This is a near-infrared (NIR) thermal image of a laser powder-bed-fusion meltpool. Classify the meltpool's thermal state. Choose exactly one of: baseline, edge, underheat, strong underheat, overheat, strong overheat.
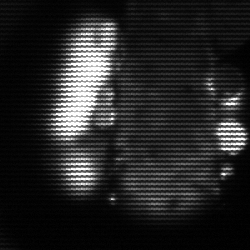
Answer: strong underheat